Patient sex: M
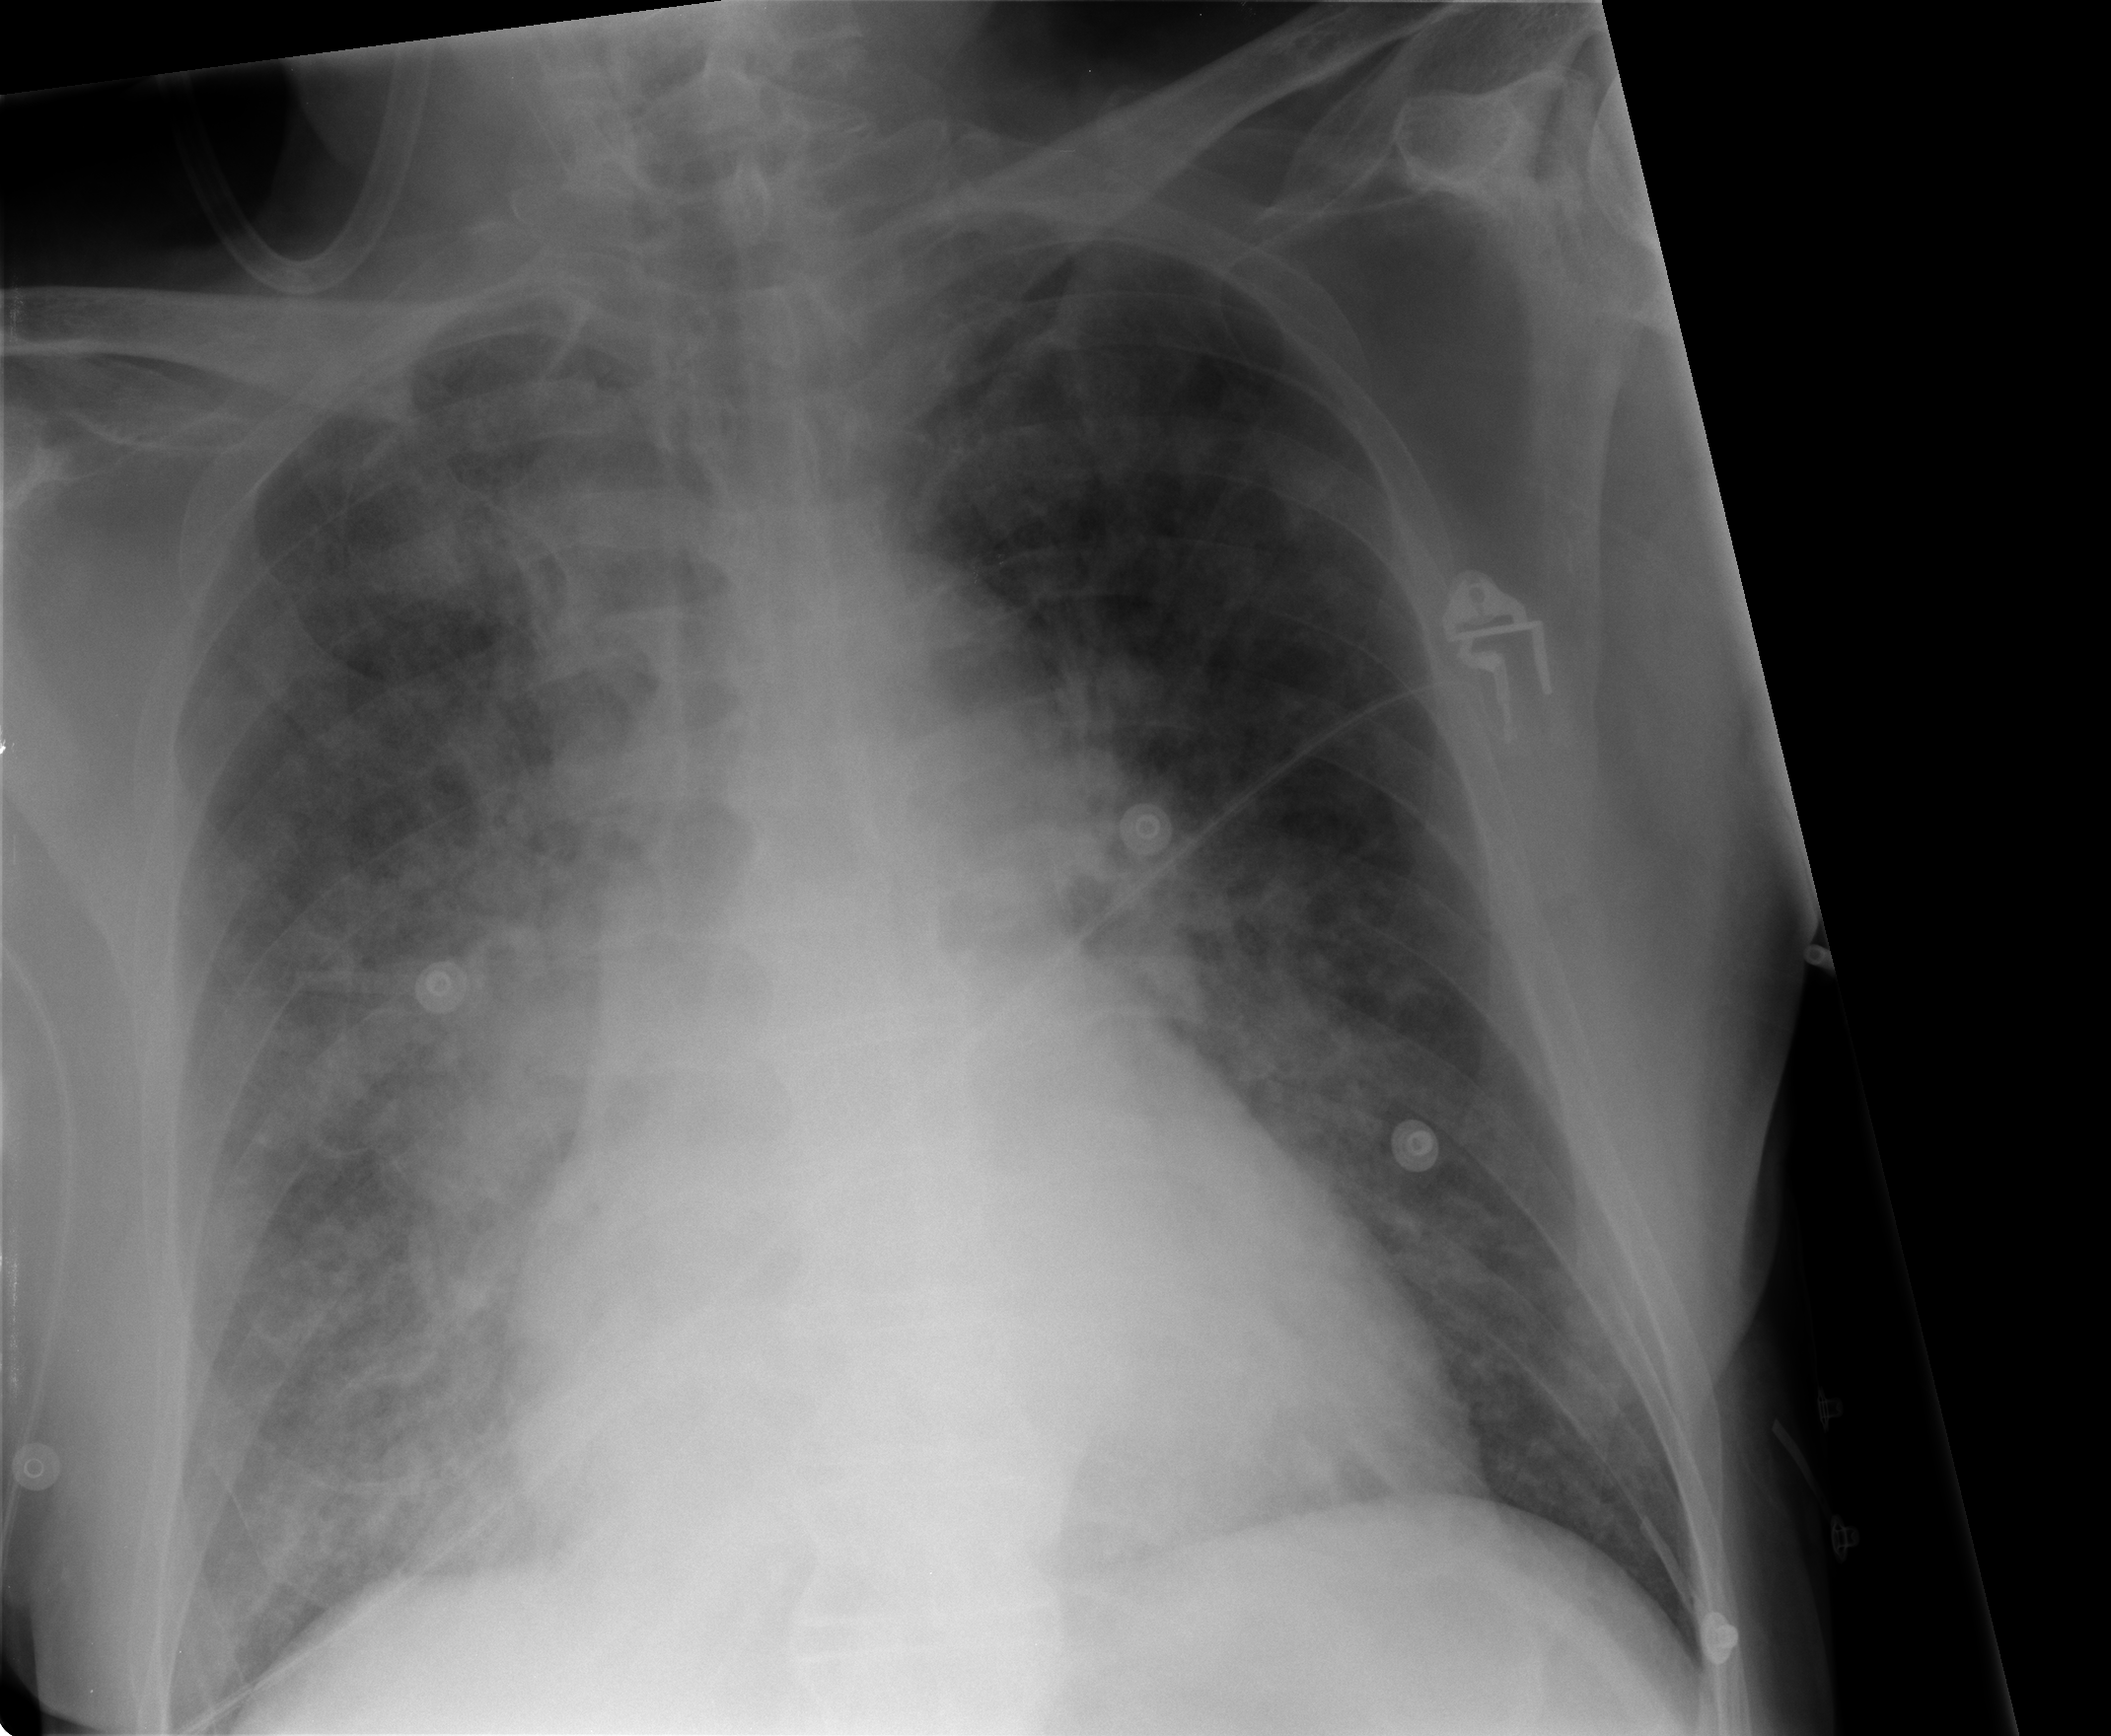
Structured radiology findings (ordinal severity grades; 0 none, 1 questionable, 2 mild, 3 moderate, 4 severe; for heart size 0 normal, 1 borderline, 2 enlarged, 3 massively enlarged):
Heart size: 1
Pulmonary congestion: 3
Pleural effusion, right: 2
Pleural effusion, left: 0
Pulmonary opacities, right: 3
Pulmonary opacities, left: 0
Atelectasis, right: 0
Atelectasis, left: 0